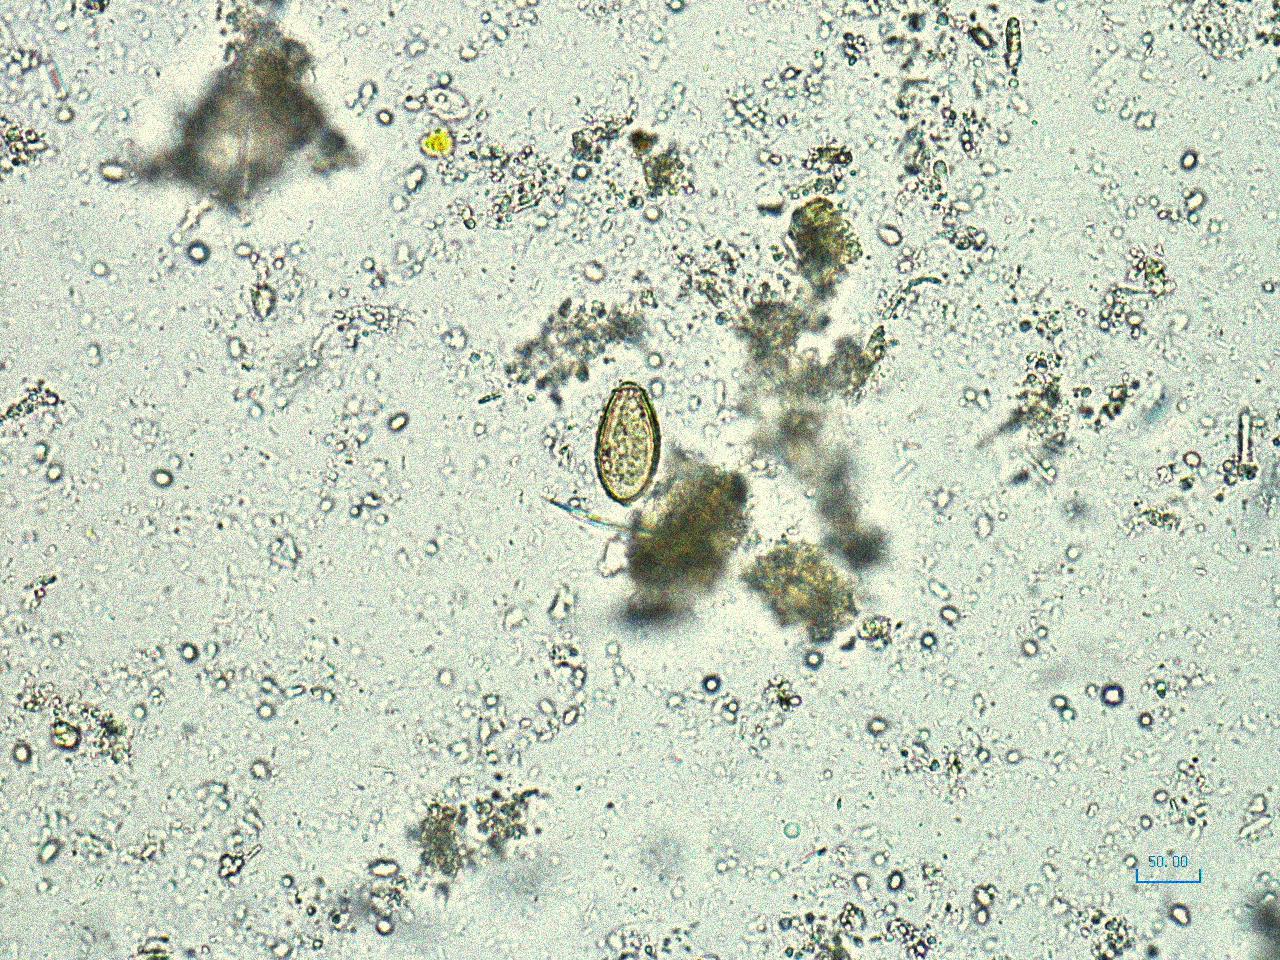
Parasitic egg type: Opisthorchis viverrine